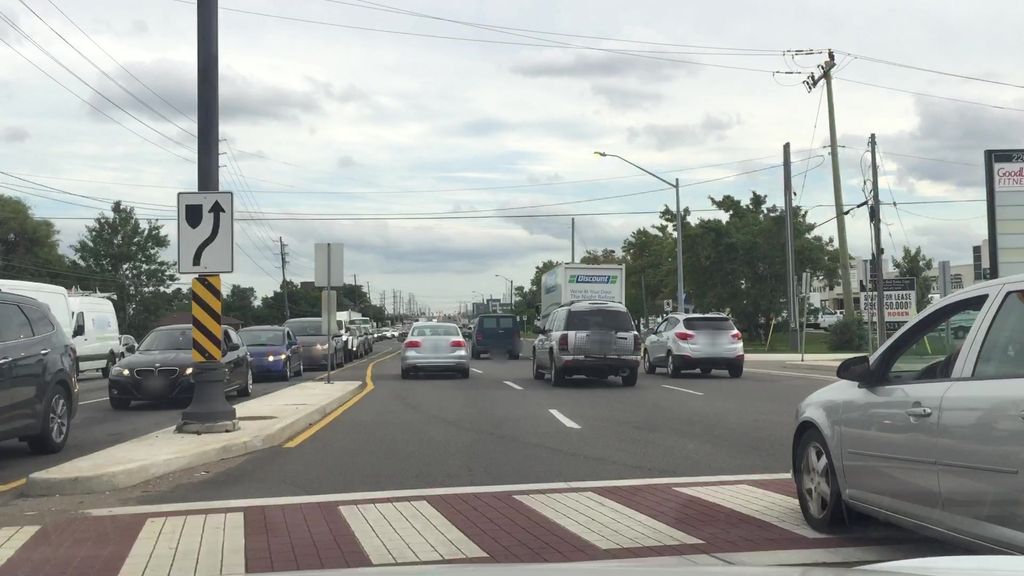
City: toronto